Question: I need a timeline script that can show years in vertical formation.
I came across one which is fine but i am not able to hide the actual events under each years by default or either keep events for current or last year open.
I have setup example on <URL>
Actual example is here <URL>.
I want to do following with script
1. Make only Timeline years visible and when one click on the years it shows up events for that year.
2. I want to change the animation as slide from top as that might look nice.
I will also try further to see if i can do something about it any help in this regard is highly appreciate.
'''
<div class="container">
<div class="timelineContainer" id="timelineContainer">
<div class="timelineToggle">
<p><a class="expandAll">+ expand all</a></p>
</div><br class="clear">
<div class="timelineMajor">
<h2 class="timelineMajorMarker"><span>1954</span></h2>
<dl class="timelineMinor">
<dt id="<PHONE>"><a>Brown v. Board of Education</a></dt>
<dd class="timelineEvent" id="19540517EX" style="display:none;">
<h3>May 17, 1954</h3>
<p>The U.S. Supreme Court hands down a unanimous 9-0 decision in
the Brown v. Board of Education of Topeka case, opening the door
for the civil rights movement and ultimately racial integration in
all aspects of U.S. society. In overturning Plessy v. Ferguson
(1896), the court rules that "separate educational facilities are
inherently unequal."<sup>1</sup></p><br class="clear">
</dd><!-- /.timelineEvent -->
</dl><!-- /.timelineMinor -->
</div><!-- /.timelineMajor -->
<br class="clear">
</div>
</div><!-- /.container -->
<div class="container">
</div>&gt;<!-- /.container -->
'''
This is how i want it..

:
I managed to make it work to some extend but still need to be fixed further like it show all event for year click as open which it should not show details of event unless i click on the event.. and when one clicks on the event years it should then hide all its event again
my latest fiddle <URL>
I managed to pull it this far but still need to fix above concerns
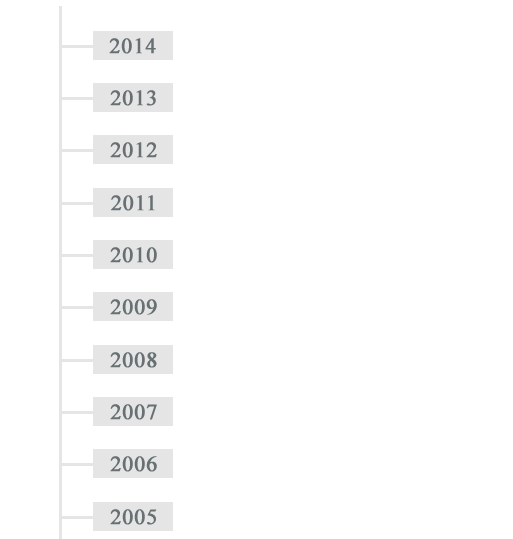
Answer: 1 :: ::
Modify your initializer as follows:
'''
$.timeliner({
startState: 'closed'
});
'''
2 :: ::
Modify 'openEvent()' and 'closeEvent' functions in as follows:
'''
function openEvent(eventHeading,eventBody) {
$(eventHeading)
.removeClass('closed')
.addClass('open')
.animate({ fontSize: settings.fontOpen }, settings.baseSpeed);
$(eventBody).slideDown(settings.speed*settings.baseSpeed); // <-- slideDown
}
function closeEvent(eventHeading,eventBody) {
$(eventHeading)
.animate({ fontSize: settings.fontClosed }, 0)
.removeClass('open')
.addClass('closed');
$(eventBody).slideUp(settings.speed*settings.baseSpeed); // <-- slideUp
}
'''
<URL>